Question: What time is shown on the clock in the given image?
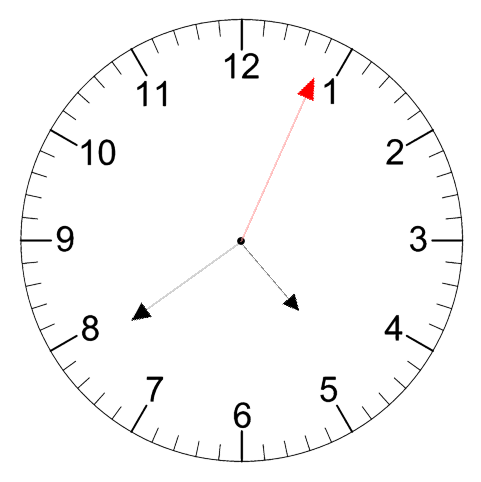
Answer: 04:39:04